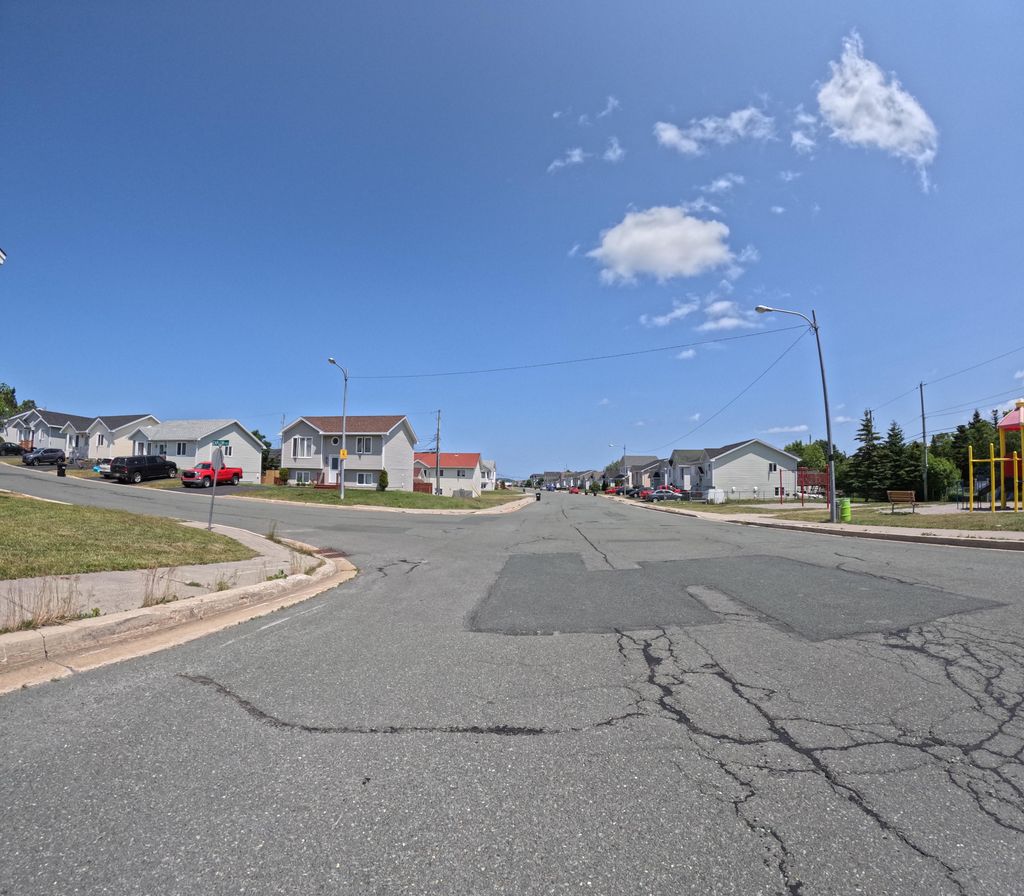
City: st_johns